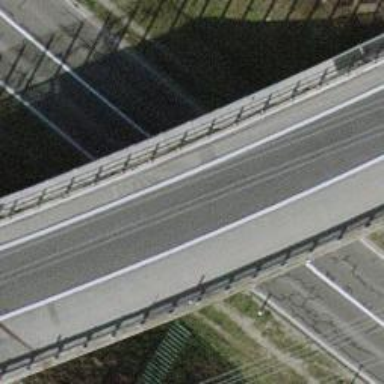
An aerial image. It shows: Man-made bridge.